Field crop: maize
Growth stage: 2
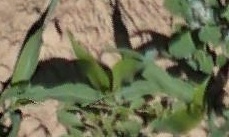
Species: maize